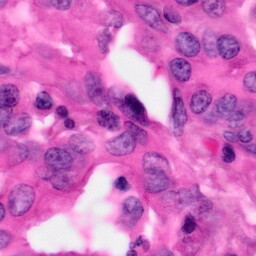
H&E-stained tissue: Pancreatic